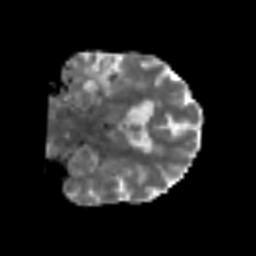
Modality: MD
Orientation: coronal
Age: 66
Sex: female
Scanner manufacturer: siemens
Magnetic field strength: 3 T
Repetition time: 6.1 s
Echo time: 0.101 s